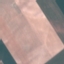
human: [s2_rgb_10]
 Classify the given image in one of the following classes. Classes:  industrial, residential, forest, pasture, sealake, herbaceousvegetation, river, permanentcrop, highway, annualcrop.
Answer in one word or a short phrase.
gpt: AnnualCrop